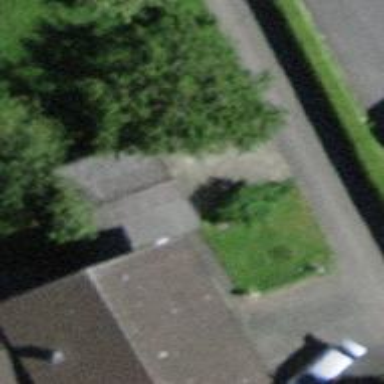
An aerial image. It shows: Garage building.